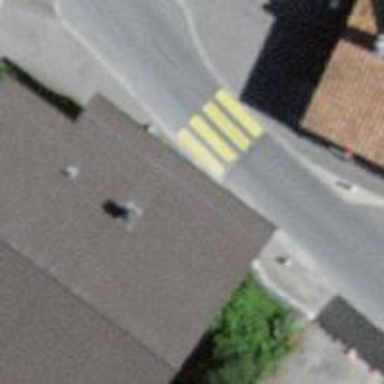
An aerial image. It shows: Marked road crossing.